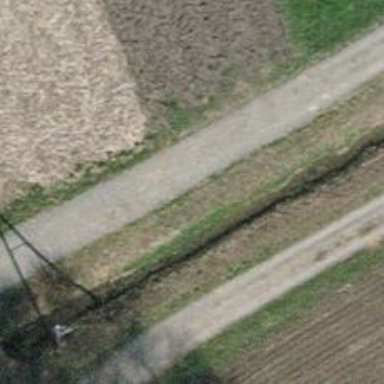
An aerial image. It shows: Marker pipeline attached to support pole.